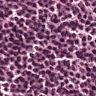
Metastatic tissue present: no